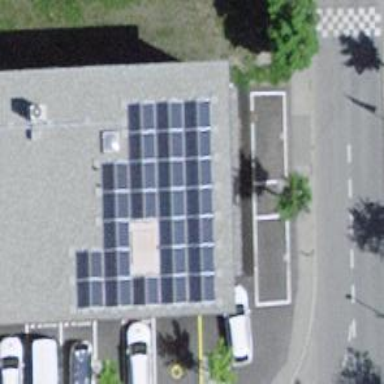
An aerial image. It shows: Solar power generator using photovoltaic method with solar photovoltaic panel types.